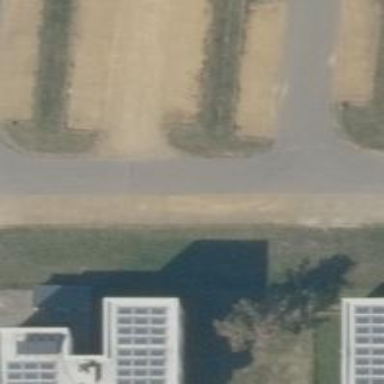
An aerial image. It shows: Parking aisle designated as service road.